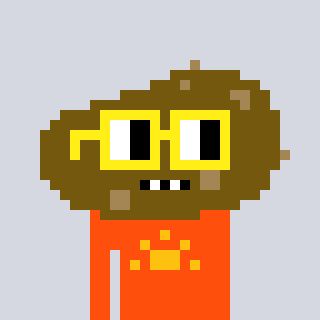
a pixel art character with square yellow glasses, a potato-shaped head and a orange-colored body on a cool background